Question: I am new into WPF and i am developing a app with different images, textbox, etc. The problem is here on my screen it all looks ok according to the size of the window with the properties ive set on the window loaded:
'''
private void Window_Loaded(object sender, RoutedEventArgs e)
{
Width = System.Windows.SystemParameters.PrimaryScreenWidth;
Height = System.Windows.SystemParameters.PrimaryScreenHeight;
}
'''
When using the application on my screen it looks like this:

But when using it on a tablet i cant see the Calendar neither the text that says "Fecha nacimiento". Here is the WPF code i am using:
'''
<Window x:Class="BiometricoRegistro.MainWindow"
xmlns="http://schemas.microsoft.com/winfx/2006/xaml/presentation"
xmlns:x="http://schemas.microsoft.com/winfx/2006/xaml"
Title="RegistrarCliente" Height="978" Width="1600" Loaded="Window_Loaded" WindowState="Maximized">
<Grid>
<Grid.Background>
<ImageBrush ImageSource="Imagenes\home_bg.jpg"/>
</Grid.Background>
<TextBox x:Name="txtbRut" HorizontalAlignment="Left" Height="51" TextWrapping="Wrap" BorderBrush="Transparent" VerticalAlignment="Top" Width="379" Margin="30,230,0,0" FontSize="35" FontWeight="Bold" PreviewTextInput="txtbRut_PreviewTextInput">
<TextBox.Background>
<ImageBrush ImageSource="Imagenes\input.png"/>
</TextBox.Background>
</TextBox>
<TextBox x:Name="txtbRutVer" HorizontalAlignment="Left" Height="51" TextWrapping="Wrap" BorderBrush="Transparent" VerticalAlignment="Top" Width="74" Margin="430,230,0,0" FontSize="35" FontWeight="Bold" TextAlignment="Center">
<TextBox.Background>
<ImageBrush ImageSource="Imagenes\input.png"/>
</TextBox.Background>
</TextBox>
<TextBox x:Name="txtbNombre" HorizontalAlignment="Left" Height="51" TextWrapping="Wrap" BorderBrush="Transparent" VerticalAlignment="Top" Width="474" Margin="30,330,0,0" FontSize="35" FontWeight="Bold">
<TextBox.Background>
<ImageBrush ImageSource="Imagenes\input.png"/>
</TextBox.Background>
</TextBox>
<TextBox x:Name="txtbApellido" HorizontalAlignment="Left" Height="51" TextWrapping="Wrap" BorderBrush="Transparent" VerticalAlignment="Top" Width="474" Margin="30,430,0,0" FontSize="35" FontWeight="Bold">
<TextBox.Background>
<ImageBrush ImageSource="Imagenes\input.png"/>
</TextBox.Background>
</TextBox>
<TextBox x:Name="txtbEmail" HorizontalAlignment="Left" Height="51" TextWrapping="Wrap" BorderBrush="Transparent" VerticalAlignment="Top" Width="474" Margin="30,530,0,0" FontSize="35" FontWeight="Bold">
<TextBox.Background>
<ImageBrush ImageSource="Imagenes\input.png"/>
</TextBox.Background>
</TextBox>
<Calendar x:Name="calendar" HorizontalAlignment="Left" Height="170" VerticalAlignment="Top" Width="260" Margin="0,720,0,57"/>
<Button x:Name="btnRegistrar" Content="Registrar" HorizontalAlignment="Center" Height="118" VerticalAlignment="Center" Width="296" Margin="775,0,221,100" Click="btnRegistrar_Click"/>
<ComboBox x:Name="cbPorcentaje" HorizontalAlignment="Left" Height="40" Margin="30,630,0,0" VerticalAlignment="Top" Width="230" HorizontalContentAlignment="Center" FontSize="35">
<ComboBoxItem Content="A" FontSize="35"></ComboBoxItem>
<ComboBoxItem Content="B" FontSize="35"></ComboBoxItem>
<ComboBoxItem Content="C" FontSize="35"></ComboBoxItem>
</ComboBox>
<TextBlock HorizontalAlignment="Left" Height="37" Margin="30,176,0,0" TextWrapping="Wrap" Text="Rut cliente" VerticalAlignment="Top" Width="474" FontFamily="/BiometricoRegistro;component/Fonts/#Alex Brush" FontSize="36" Foreground="White"/>
<TextBlock HorizontalAlignment="Left" Height="37" Margin="30,286,0,0" TextWrapping="Wrap" Text="Nombres cliente" VerticalAlignment="Top" Width="474" FontFamily="/BiometricoRegistro;component/Fonts/#Alex Brush" FontSize="36" Foreground="White"/>
<TextBlock HorizontalAlignment="Left" Height="37" Margin="30,386,0,0" TextWrapping="Wrap" Text="Apellidos cliente" VerticalAlignment="Top" Width="474" FontFamily="/BiometricoRegistro;component/Fonts/#Alex Brush" FontSize="36" Foreground="White"/>
<TextBlock HorizontalAlignment="Left" Height="37" Margin="30,486,0,0" TextWrapping="Wrap" Text="Email cliente" VerticalAlignment="Top" Width="474" FontFamily="/BiometricoRegistro;component/Fonts/#Alex Brush" FontSize="36" Foreground="White"/>
<TextBlock HorizontalAlignment="Left" Height="37" Margin="30,586,0,0" TextWrapping="Wrap" Text="Tipo Descuento" VerticalAlignment="Top" Width="474" FontFamily="/BiometricoRegistro;component/Fonts/#Alex Brush" FontSize="36" Foreground="White"/>
<TextBlock HorizontalAlignment="Left" Height="37" Margin="30,678,0,230" TextWrapping="Wrap" Text="Fecha nacimiento" VerticalAlignment="Top" Width="474" FontFamily="/BiometricoRegistro;component/Fonts/#Alex Brush" FontSize="36" Foreground="White"/>
<TextBlock x:Name="txtResult" HorizontalAlignment="Left" Height="64" Margin="501,0,0,57" TextWrapping="Wrap" Text="" VerticalAlignment="Bottom" Width="823" FontSize="46" Foreground="Red" FontFamily="PMingLiU-ExtB"/>
</Grid>
</Window>
'''
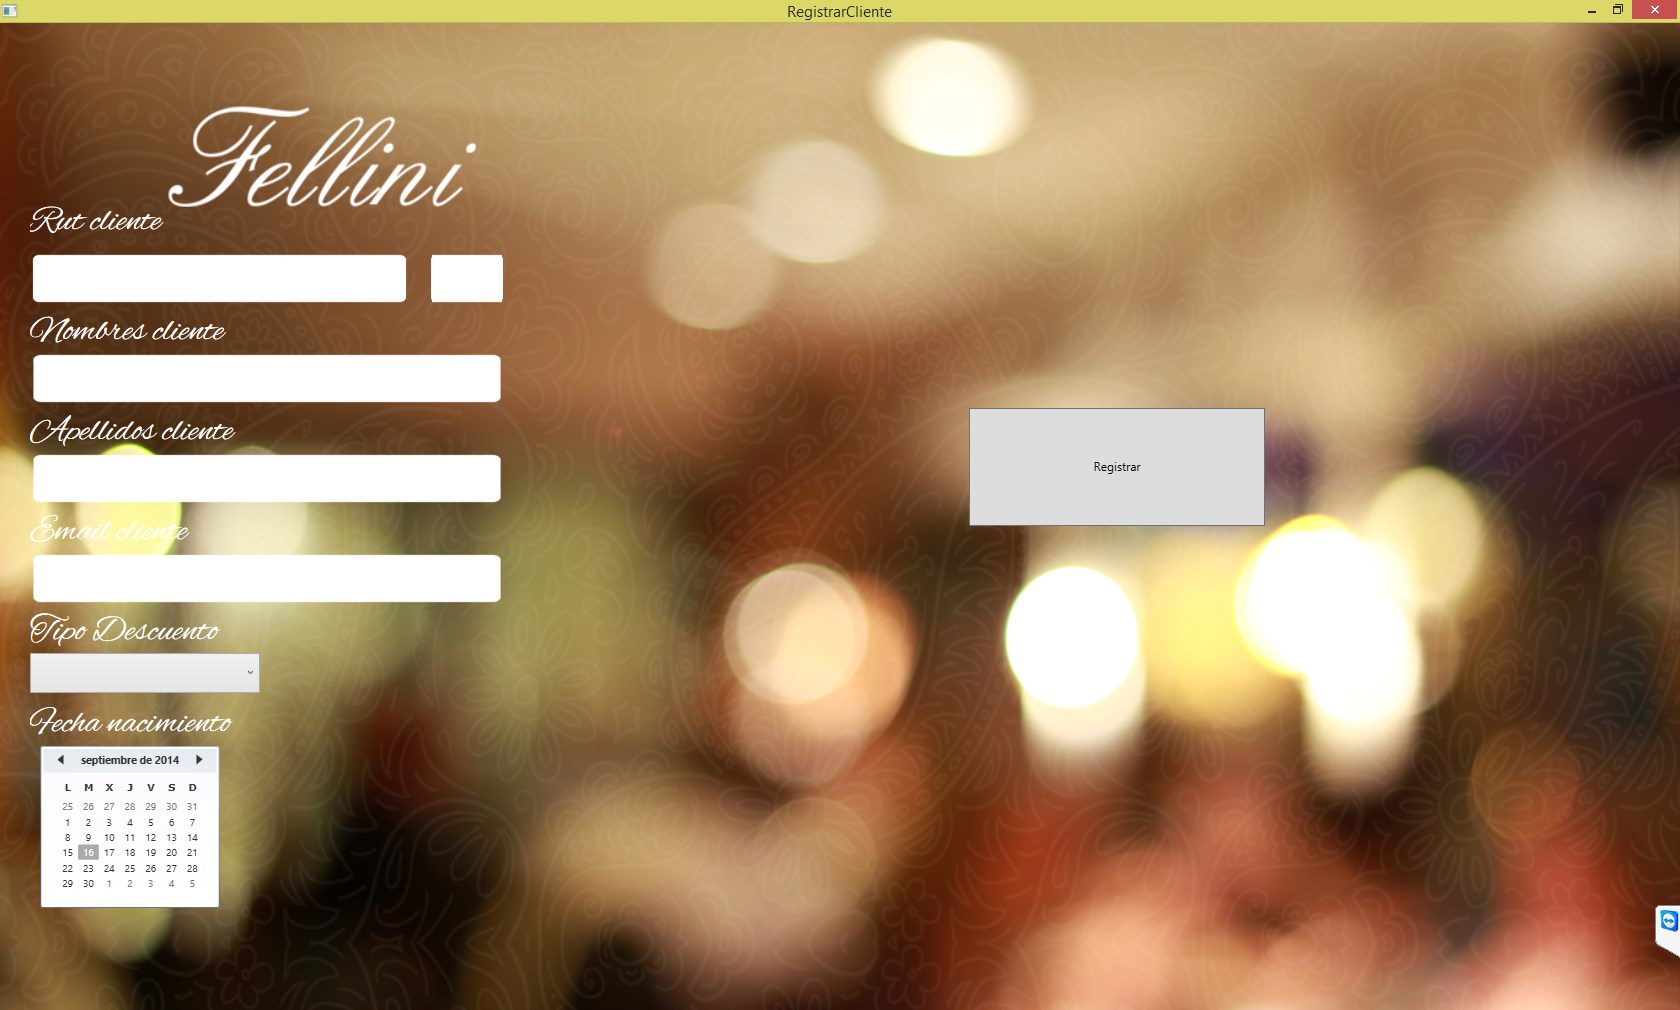
Answer: 1. Always use appropriate panels . I would prefer Dock and stackpanel with splitters.
2. assign System.Windows.Window.SizeToContent to System.Windows.SizeToContent.WidthAndHeight.
3. Use Resource Dictonary for consistency of margins and other values
4. I would not prefer to use Absolute positions. decide your margin values depending on your content .